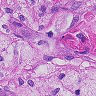
Metastatic tissue present: yes